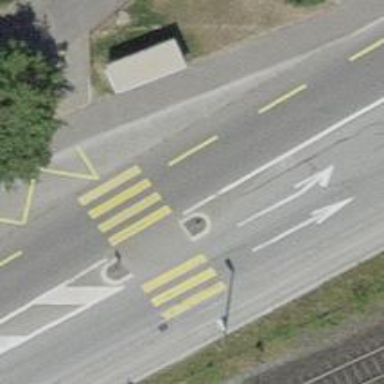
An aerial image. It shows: Secondary road with asphalt surface and sidewalks on both sides.